Interaction volume radius: 5 \u00c5
Interaction volume height: 10 \u00c5
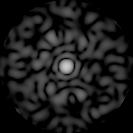
Disorder parameter: 0.7328